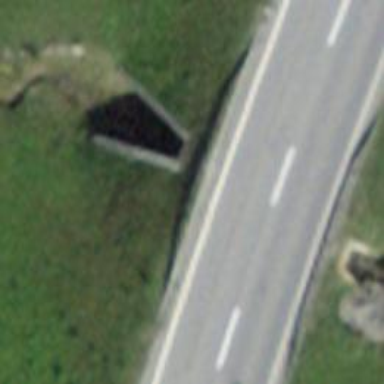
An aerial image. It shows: There is tunnel.